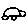
Label: car